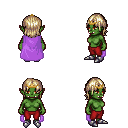
a pixel art fantasy rpg character, female body template, orc, green skin, lavender cape, red pants, white blonde long bangs hairstyle, gold tiara, metal boots, four views (front, back, left, right), 2x2 character sprite sheet, small pixel art, hard edges, no anti-aliasing